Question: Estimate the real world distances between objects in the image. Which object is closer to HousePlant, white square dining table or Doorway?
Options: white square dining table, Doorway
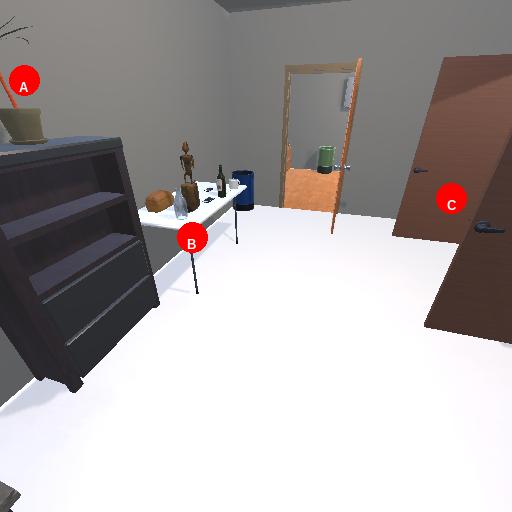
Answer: white square dining table